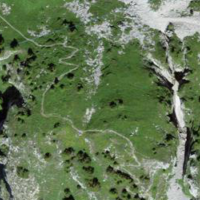
EUNIS habitat code: 23
Species observed at this site:
Aster alpinus